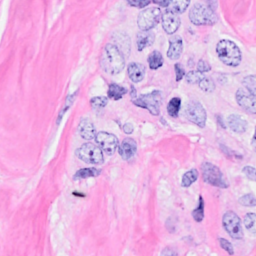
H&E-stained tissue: Breast